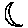
Label: moon